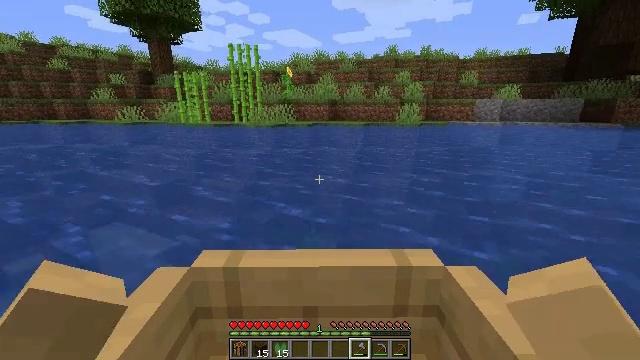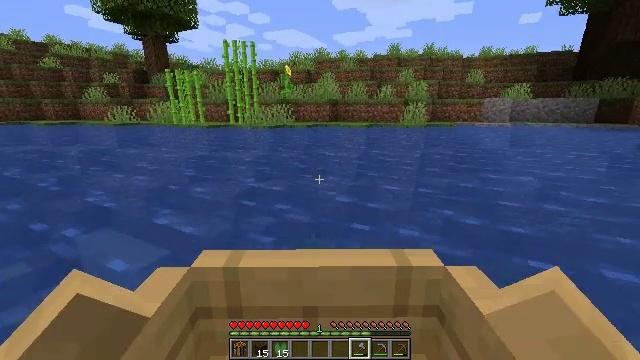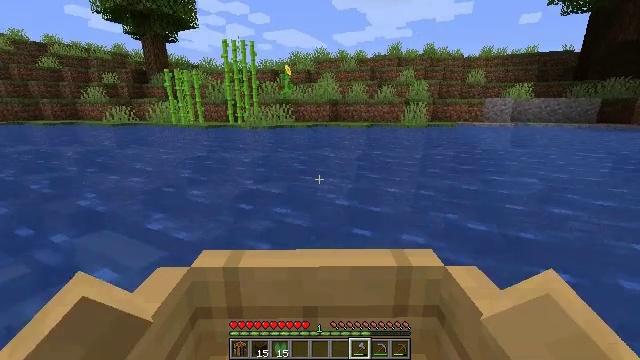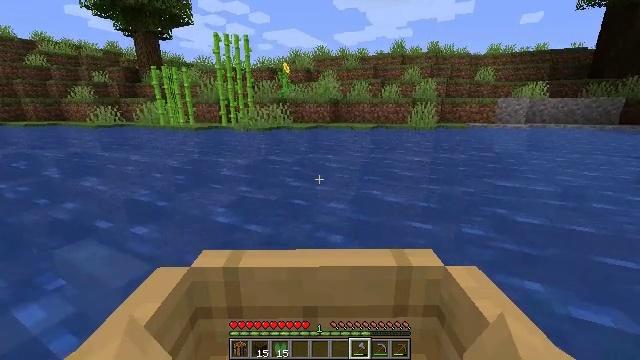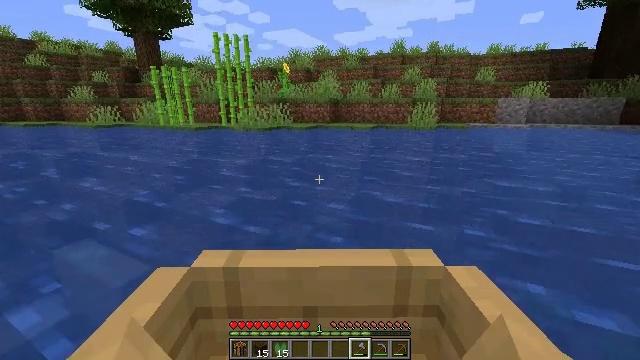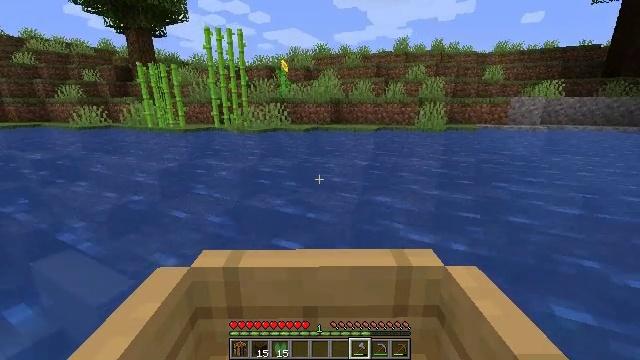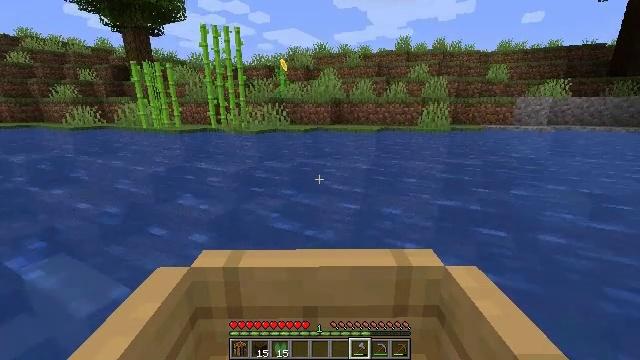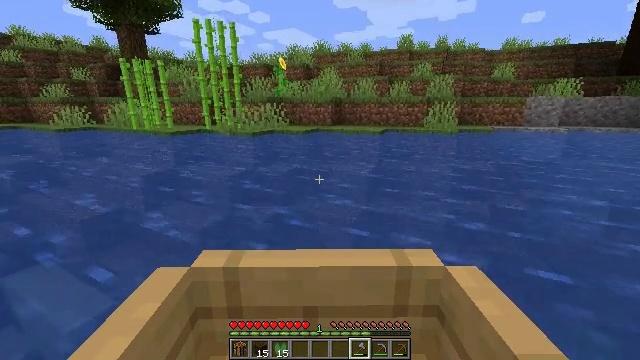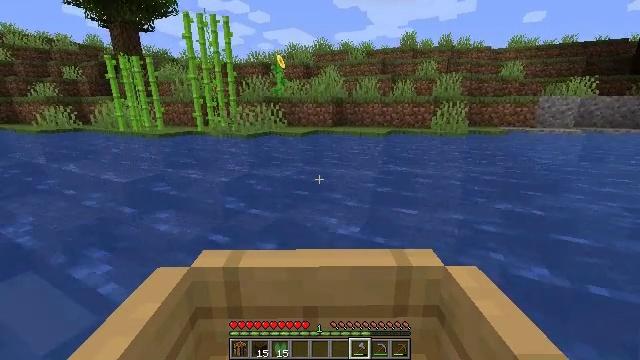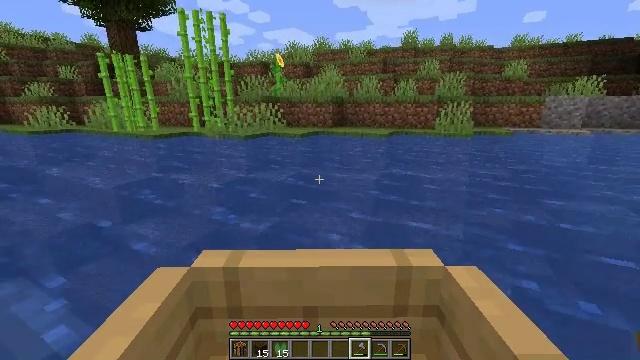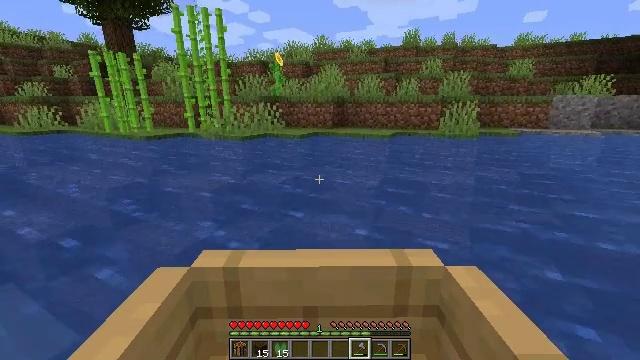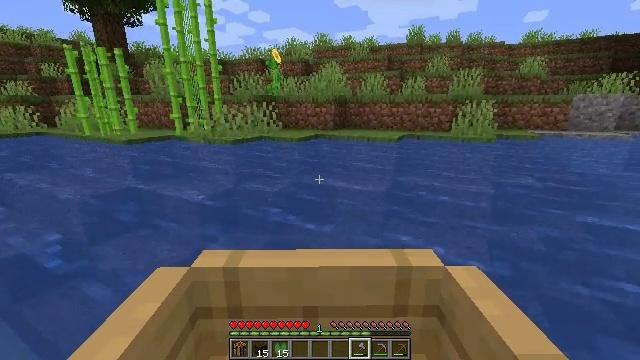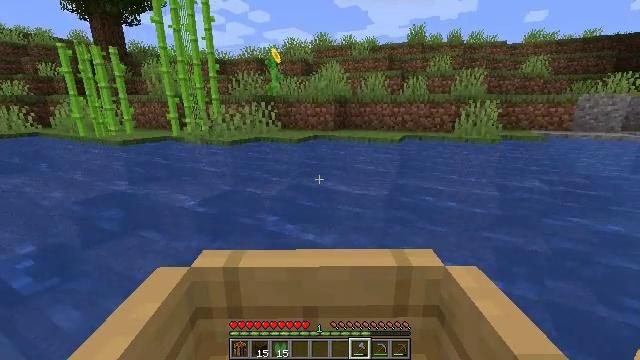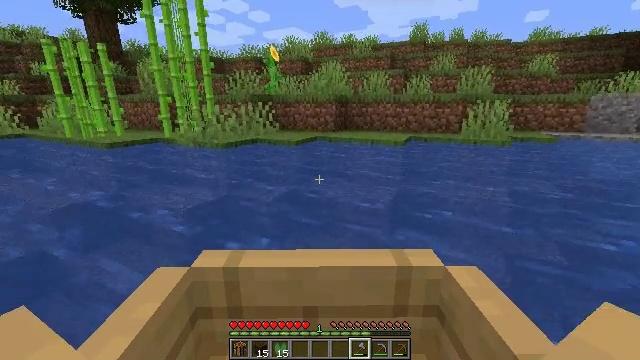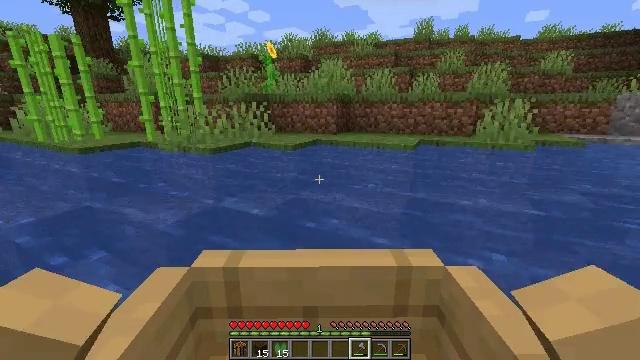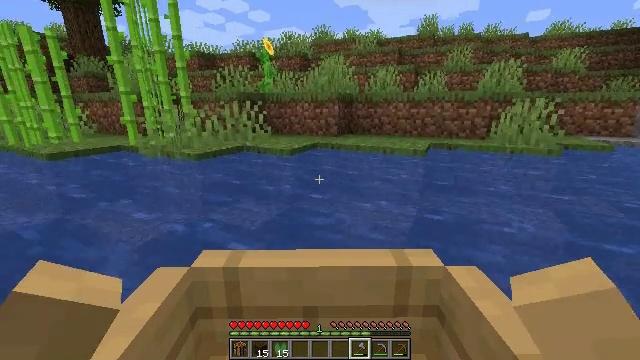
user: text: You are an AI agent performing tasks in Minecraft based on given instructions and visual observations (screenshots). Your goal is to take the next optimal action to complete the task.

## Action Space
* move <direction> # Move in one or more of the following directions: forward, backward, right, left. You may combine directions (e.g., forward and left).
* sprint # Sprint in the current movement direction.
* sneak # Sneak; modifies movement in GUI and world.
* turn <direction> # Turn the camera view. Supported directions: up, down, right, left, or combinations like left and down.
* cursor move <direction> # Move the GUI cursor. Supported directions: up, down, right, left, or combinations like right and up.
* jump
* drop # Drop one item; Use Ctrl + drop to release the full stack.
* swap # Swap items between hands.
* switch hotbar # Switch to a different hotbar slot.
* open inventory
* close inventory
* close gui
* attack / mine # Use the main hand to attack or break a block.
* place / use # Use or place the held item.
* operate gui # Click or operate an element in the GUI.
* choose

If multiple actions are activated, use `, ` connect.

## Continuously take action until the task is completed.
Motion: motion action
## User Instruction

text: Drop a lily pad.
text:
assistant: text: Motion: move forward
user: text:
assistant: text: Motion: move forward
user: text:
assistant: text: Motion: move forward
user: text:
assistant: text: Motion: move forward
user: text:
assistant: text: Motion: move forward
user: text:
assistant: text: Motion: move forward
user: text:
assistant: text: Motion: move forward
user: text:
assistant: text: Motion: move forward
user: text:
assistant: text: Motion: move forward
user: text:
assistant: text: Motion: move forward
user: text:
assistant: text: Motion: move forward
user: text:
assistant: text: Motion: move forward
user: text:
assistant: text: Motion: move forward
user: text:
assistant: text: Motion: move forward
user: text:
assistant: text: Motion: move forward
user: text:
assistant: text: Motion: move forward
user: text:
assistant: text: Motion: move forward
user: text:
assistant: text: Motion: move forward
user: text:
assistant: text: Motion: move forward
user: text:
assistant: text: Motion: move forward
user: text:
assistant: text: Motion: move forward
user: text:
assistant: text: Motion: move forward
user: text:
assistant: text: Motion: move forward
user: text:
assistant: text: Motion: move forward
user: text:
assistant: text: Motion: move forward
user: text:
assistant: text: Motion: move forward
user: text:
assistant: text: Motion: move forward, sneak
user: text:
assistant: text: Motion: move forward, sneak
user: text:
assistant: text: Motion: move forward, sneak
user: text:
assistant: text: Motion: move forward